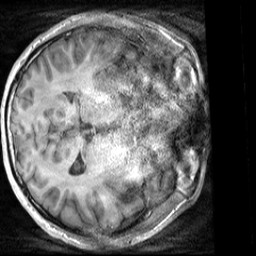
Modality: T1w
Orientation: axial
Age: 27
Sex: male
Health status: healthy
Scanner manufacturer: siemens
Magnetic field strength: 3 T
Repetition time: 2 s
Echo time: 0.00232 s